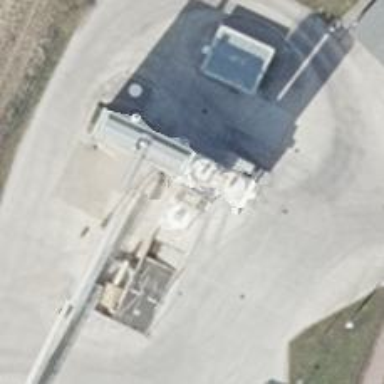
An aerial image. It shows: Concrete batching plant categorized as man-made works.